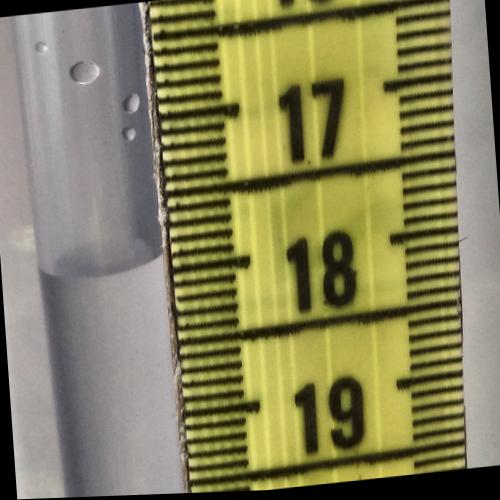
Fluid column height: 17.9 cm